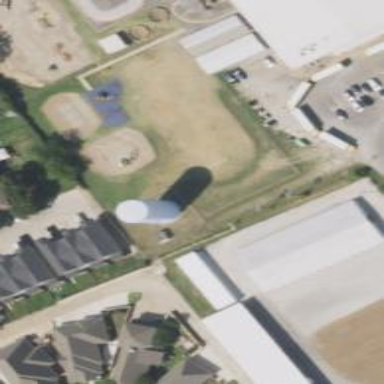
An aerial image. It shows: Water tower that is man-made.